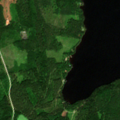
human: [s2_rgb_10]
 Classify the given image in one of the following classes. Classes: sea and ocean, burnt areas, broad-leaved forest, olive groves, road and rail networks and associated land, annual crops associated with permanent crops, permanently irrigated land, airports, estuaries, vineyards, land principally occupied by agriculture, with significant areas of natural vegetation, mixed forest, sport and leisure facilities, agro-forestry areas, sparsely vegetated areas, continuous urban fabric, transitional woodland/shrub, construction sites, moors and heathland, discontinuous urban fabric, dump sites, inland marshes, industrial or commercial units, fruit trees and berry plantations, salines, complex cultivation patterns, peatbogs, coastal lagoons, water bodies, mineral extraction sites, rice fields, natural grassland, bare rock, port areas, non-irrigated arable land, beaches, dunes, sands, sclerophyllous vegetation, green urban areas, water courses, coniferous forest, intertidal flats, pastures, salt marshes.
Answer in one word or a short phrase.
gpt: coniferous forest, mixed forest, water bodies